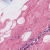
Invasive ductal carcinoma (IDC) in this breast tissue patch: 0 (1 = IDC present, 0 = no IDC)